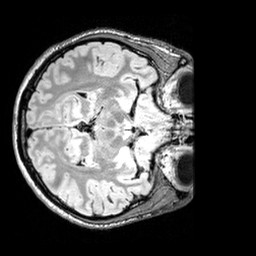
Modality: FLAIR
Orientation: axial
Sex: male
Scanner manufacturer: siemens
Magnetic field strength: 3 T
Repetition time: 5 s
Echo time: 0.395 s